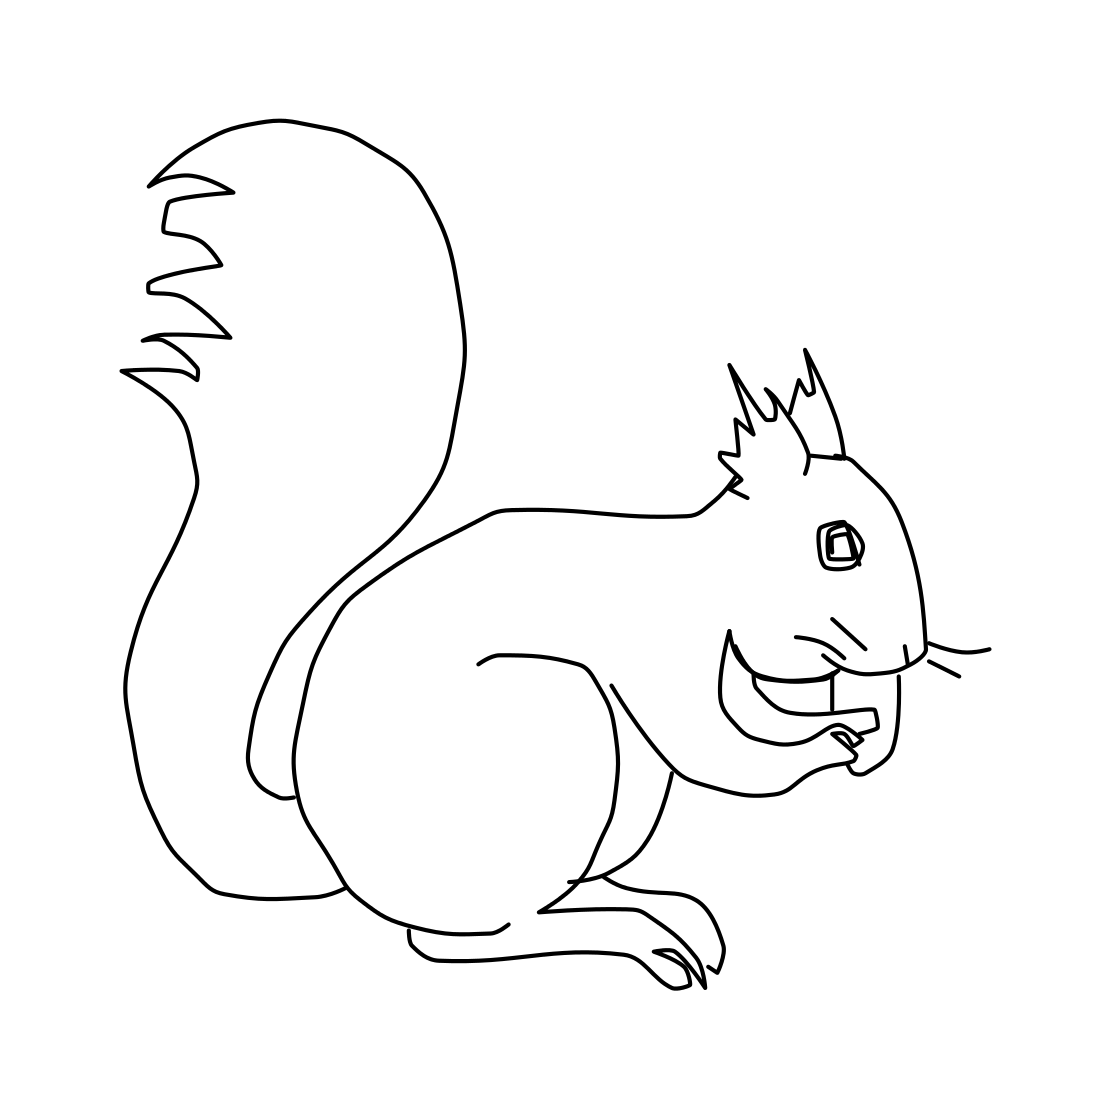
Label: squirrel